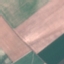
Land use / land cover: AnnualCrop